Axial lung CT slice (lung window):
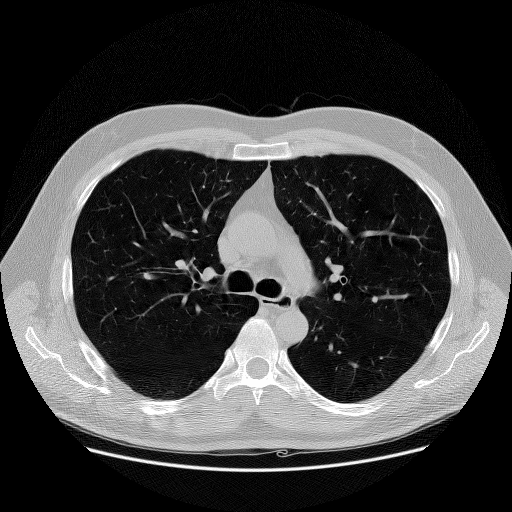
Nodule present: no